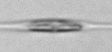
Label: Cylindrotheca